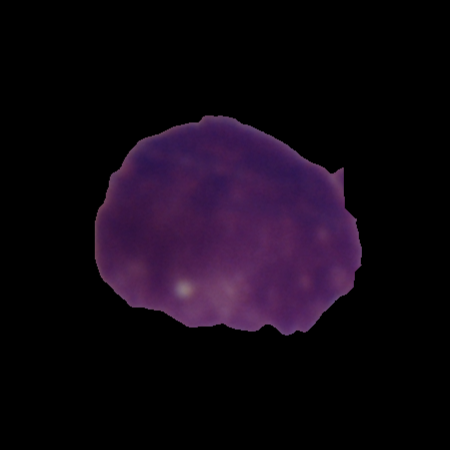
Label: cancer